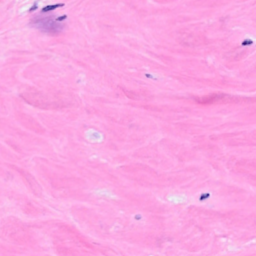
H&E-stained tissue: Breast